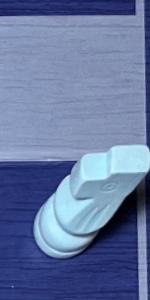
Label: Knight_White